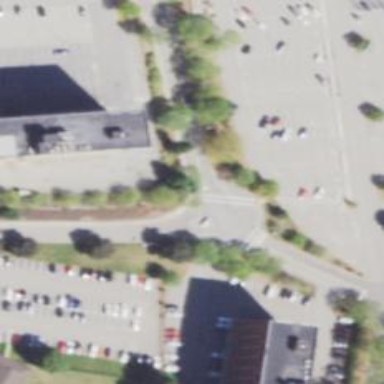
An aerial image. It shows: Unclassified road with asphalt surface. There is sidewalk on the left.